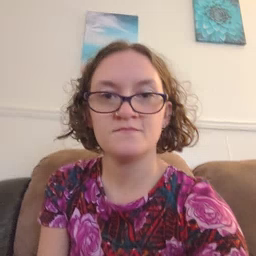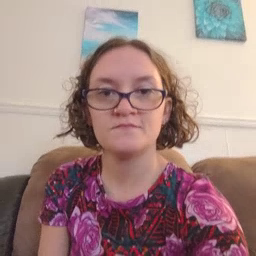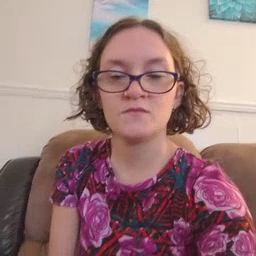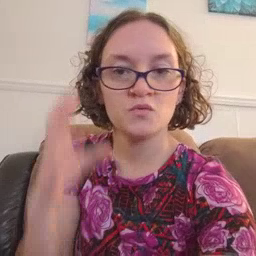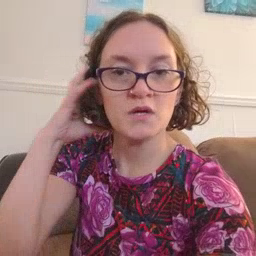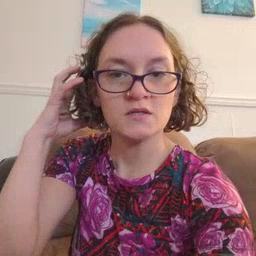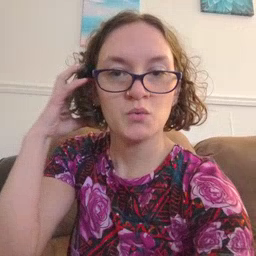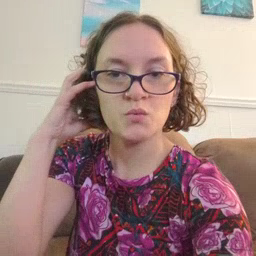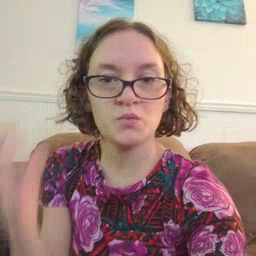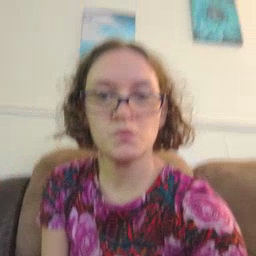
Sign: radio